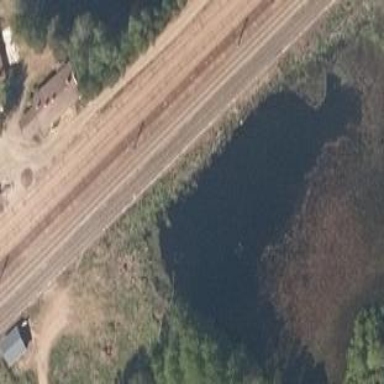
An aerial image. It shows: Reedbed in wetland area.